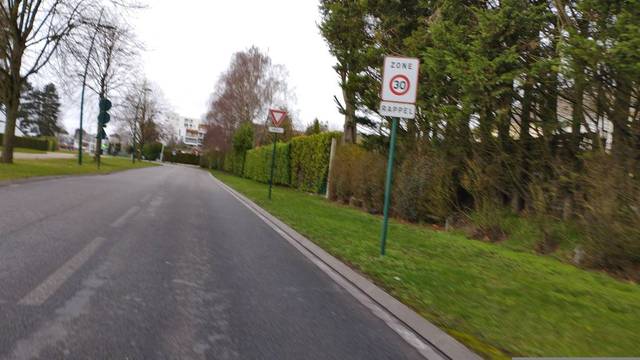
Region: France
Coordinates: 50.305, 2.8